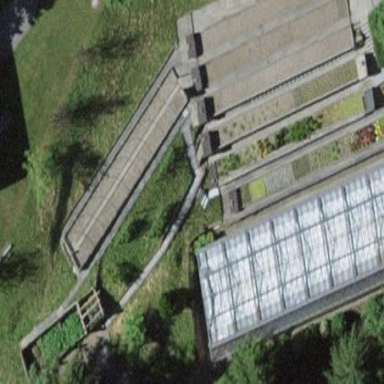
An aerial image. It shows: Greenhouse.